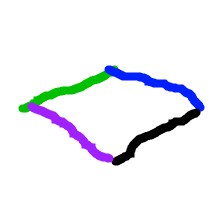
Shape: rhombus